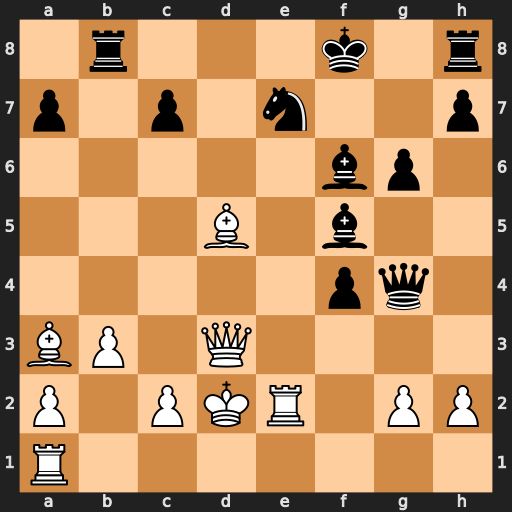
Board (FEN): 1r3k1r/p1p1n2p/5bp1/3B1b2/5pq1/BP1Q4/P1PKR1PP/R7
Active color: w
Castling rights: -
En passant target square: -
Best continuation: Bxe7+ Bxe7 Qd4 Rg8 Rxe7